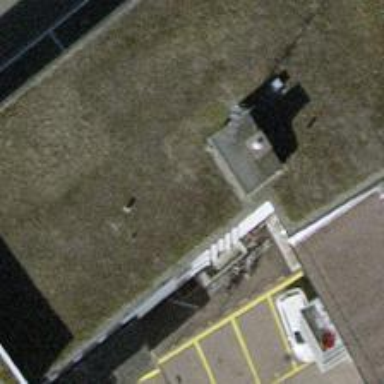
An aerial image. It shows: Commercial building.